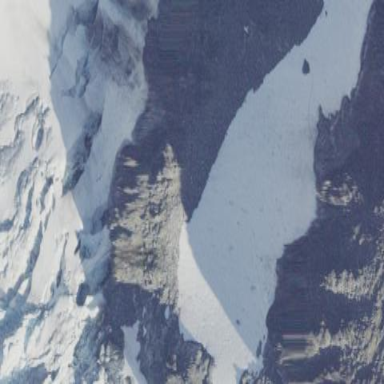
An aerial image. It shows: Majestic glacier in the distance.